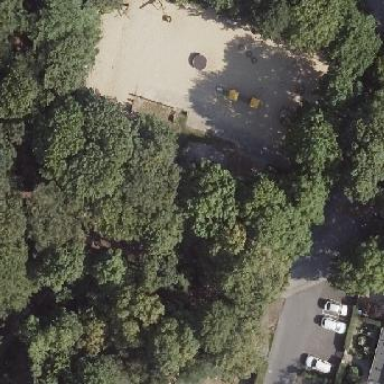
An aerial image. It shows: Sandpit at the playground.